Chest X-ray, PA view. Patient: 69 years old, sex F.
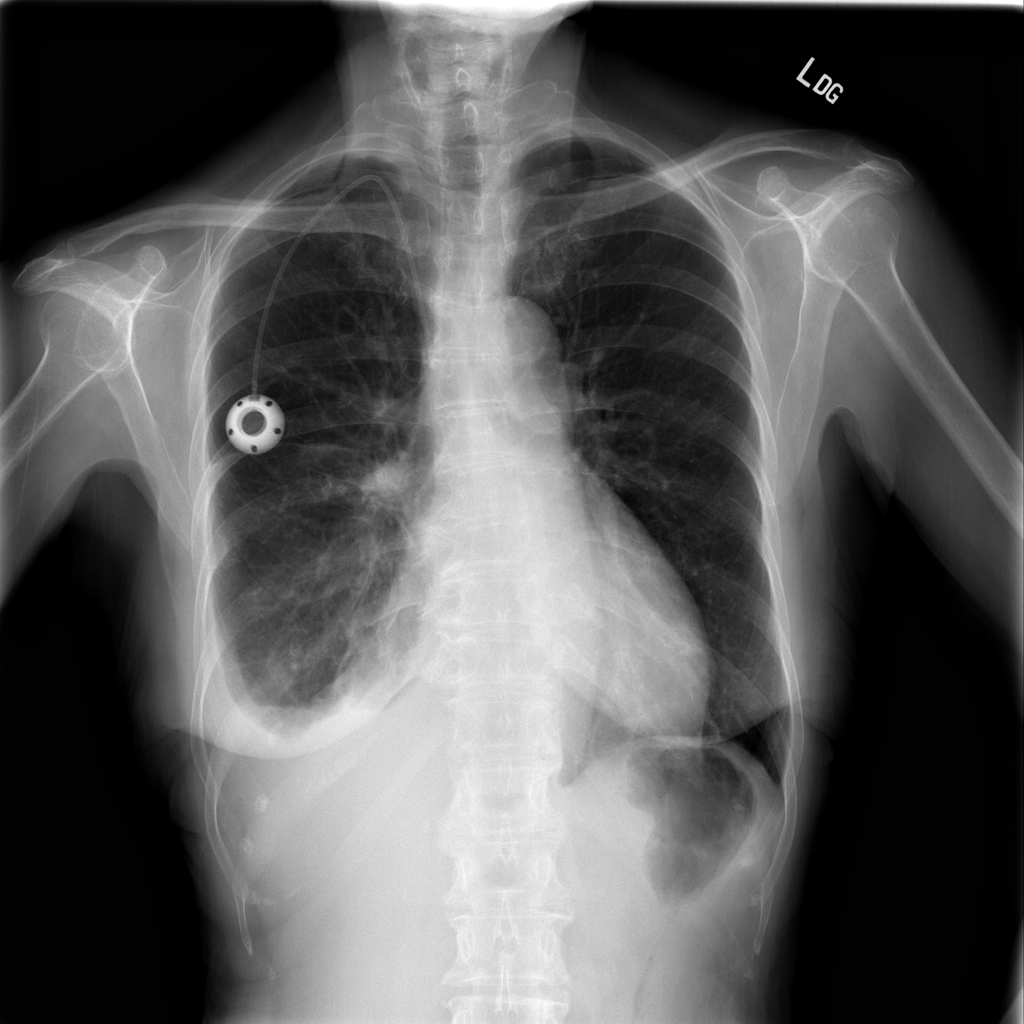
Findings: No Finding